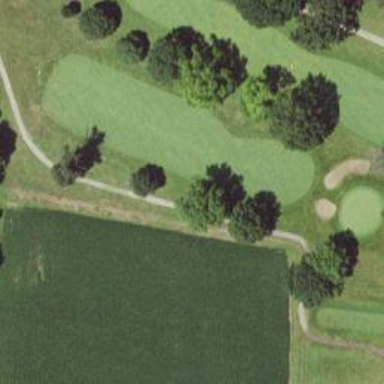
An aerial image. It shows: Golf hole.